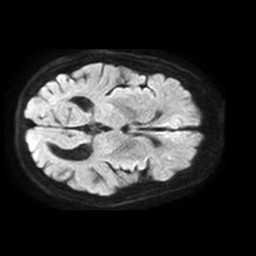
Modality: TRACE
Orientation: axial
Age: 77
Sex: female
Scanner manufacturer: philips
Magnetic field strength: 1.5 T
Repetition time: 3.136 s
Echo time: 0.06922 s